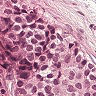
Metastatic tissue present: yes